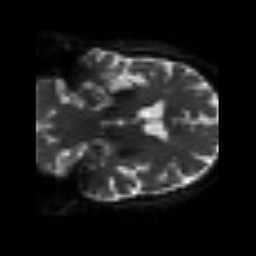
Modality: sbref
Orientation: coronal
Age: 72
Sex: male
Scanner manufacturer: siemens
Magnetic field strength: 3 T
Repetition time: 3.2 s
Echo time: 0.081 s